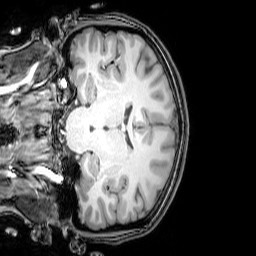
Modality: T1w
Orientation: coronal
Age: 25
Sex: female
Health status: healthy
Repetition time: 0.081 s
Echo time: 0.037 s